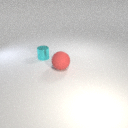
large red rubber sphere in front of small cyan metal cylinder